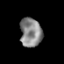
Tissue: prostate
Cell type: T cells
Senescence score: 0.3375
Nuclear area (px): 616
Mean DAPI intensity: 134.812